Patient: sex F, age 60
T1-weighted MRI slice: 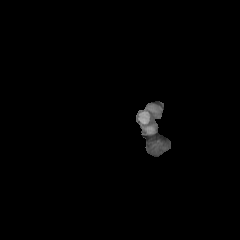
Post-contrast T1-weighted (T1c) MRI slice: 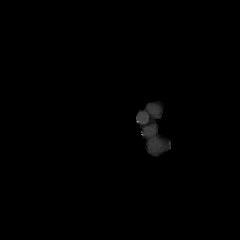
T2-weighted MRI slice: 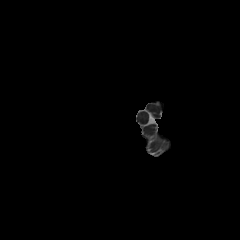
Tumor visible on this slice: no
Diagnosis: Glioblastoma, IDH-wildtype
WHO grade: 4